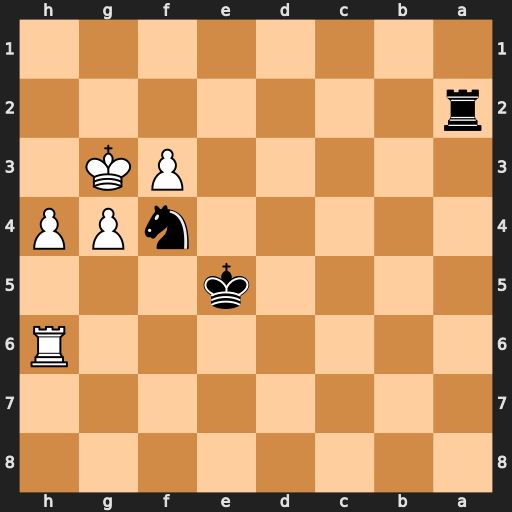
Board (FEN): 8/8/7R/4k3/5nPP/5PK1/r7/8
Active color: b
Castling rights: -
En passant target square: -
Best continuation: Rg2#